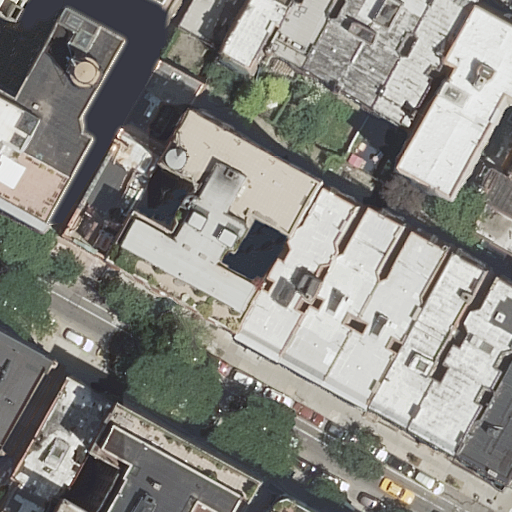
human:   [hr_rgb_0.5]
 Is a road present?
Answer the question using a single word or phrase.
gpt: yes

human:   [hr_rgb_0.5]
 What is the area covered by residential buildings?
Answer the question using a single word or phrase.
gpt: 6108m2

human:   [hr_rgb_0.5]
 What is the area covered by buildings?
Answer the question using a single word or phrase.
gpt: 6108m2

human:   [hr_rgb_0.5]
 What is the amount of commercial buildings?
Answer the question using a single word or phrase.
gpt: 0

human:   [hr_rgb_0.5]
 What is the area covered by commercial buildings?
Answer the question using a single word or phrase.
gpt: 0m2

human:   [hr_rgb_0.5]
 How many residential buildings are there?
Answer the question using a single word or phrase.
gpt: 24

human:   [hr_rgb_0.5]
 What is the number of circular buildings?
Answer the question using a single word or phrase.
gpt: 0

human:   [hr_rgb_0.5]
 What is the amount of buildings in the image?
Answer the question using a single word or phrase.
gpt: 24

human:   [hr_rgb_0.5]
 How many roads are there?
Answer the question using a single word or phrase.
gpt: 1

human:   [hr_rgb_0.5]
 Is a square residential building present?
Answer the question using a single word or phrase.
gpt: no

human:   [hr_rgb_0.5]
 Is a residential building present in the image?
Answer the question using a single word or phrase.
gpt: yes

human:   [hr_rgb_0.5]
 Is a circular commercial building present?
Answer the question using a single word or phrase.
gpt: no

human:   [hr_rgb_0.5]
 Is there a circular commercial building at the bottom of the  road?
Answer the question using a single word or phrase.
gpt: no

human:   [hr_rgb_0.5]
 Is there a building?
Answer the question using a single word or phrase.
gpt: yes

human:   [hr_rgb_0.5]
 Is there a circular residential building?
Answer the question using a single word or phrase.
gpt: no

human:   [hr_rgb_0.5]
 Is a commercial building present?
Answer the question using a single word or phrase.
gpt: no

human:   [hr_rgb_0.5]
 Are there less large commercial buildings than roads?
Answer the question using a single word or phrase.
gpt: yes

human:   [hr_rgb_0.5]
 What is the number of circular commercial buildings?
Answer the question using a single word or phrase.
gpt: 0

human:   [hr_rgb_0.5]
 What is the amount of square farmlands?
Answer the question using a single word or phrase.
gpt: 0

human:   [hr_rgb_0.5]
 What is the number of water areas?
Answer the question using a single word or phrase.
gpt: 0

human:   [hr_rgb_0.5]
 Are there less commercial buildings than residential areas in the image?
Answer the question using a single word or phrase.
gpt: no

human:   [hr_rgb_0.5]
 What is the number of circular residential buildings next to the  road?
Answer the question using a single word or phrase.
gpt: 0

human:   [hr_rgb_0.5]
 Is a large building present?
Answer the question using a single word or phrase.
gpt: yes

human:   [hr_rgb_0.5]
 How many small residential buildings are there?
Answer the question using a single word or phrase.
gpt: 7

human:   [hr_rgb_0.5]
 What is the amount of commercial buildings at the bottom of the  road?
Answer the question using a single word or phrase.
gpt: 0

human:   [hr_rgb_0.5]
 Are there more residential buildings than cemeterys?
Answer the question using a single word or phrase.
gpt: yes

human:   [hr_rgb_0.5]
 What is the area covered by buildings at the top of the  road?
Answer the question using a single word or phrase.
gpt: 4370m2

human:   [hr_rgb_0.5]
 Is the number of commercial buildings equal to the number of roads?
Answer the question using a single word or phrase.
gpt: no

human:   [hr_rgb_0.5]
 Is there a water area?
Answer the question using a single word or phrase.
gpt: no

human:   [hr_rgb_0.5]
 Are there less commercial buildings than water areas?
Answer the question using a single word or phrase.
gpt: no

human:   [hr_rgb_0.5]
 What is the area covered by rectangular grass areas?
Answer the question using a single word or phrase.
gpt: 0m2

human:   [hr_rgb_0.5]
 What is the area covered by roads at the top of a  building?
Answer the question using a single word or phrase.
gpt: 0m2

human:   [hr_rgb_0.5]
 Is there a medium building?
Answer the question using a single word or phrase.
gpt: yes

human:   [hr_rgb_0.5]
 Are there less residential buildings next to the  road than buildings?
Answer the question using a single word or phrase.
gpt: no

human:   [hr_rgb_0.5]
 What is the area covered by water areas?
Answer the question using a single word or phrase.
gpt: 0m2

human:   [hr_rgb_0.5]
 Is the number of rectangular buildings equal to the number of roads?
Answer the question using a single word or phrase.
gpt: no

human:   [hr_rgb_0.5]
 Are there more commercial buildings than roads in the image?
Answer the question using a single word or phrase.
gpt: no

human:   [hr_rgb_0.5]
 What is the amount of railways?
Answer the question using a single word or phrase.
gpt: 0

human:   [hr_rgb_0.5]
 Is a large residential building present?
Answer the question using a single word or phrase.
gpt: yes

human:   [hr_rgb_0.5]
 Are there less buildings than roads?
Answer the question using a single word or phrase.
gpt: no

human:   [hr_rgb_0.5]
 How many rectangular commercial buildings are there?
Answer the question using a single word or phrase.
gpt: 0

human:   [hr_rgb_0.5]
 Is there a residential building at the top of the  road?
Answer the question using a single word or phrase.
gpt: yes

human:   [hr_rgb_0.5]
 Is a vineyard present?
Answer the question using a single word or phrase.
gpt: no

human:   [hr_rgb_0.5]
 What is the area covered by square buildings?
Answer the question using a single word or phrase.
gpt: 0m2

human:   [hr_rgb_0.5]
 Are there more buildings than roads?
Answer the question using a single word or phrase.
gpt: yes

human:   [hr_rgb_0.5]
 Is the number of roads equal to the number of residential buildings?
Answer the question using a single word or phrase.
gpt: no

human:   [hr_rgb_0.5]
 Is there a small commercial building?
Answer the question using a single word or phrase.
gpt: no

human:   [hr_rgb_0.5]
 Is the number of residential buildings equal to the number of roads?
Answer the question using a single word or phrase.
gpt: no

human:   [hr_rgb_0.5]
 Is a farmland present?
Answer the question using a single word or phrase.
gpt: no

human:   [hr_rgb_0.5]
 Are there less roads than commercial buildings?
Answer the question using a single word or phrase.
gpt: no

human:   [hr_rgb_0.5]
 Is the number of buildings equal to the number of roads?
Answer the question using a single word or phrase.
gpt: no

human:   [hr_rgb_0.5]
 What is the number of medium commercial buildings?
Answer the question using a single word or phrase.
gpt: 0

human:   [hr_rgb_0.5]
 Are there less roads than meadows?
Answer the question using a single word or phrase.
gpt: no

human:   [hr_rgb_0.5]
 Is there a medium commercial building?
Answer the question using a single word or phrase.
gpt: no

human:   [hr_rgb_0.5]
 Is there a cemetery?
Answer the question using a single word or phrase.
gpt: no

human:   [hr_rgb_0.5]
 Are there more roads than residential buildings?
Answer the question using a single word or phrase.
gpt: no

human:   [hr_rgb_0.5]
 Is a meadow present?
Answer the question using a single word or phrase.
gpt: no

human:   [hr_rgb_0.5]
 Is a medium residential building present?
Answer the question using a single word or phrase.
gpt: yes

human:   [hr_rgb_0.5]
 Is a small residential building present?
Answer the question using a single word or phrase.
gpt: yes

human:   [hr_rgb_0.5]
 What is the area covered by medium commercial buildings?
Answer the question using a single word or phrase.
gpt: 0m2

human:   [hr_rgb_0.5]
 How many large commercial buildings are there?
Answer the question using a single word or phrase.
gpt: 0

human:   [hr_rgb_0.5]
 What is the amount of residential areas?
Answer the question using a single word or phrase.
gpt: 0

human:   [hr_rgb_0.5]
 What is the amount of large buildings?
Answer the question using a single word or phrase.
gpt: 3

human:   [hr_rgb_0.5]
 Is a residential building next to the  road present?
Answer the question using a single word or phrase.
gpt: yes